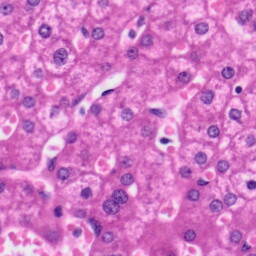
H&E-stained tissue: Liver